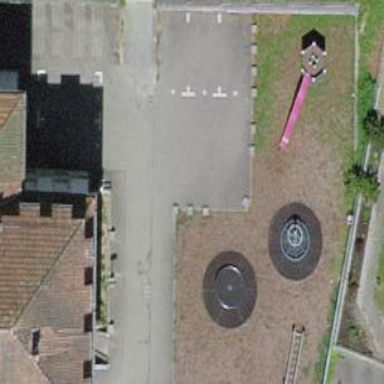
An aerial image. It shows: Playground area for leisure activities on the land.